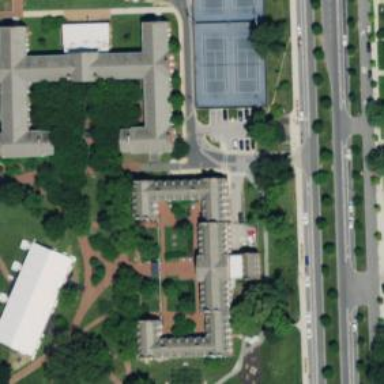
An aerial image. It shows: Dormitory building.